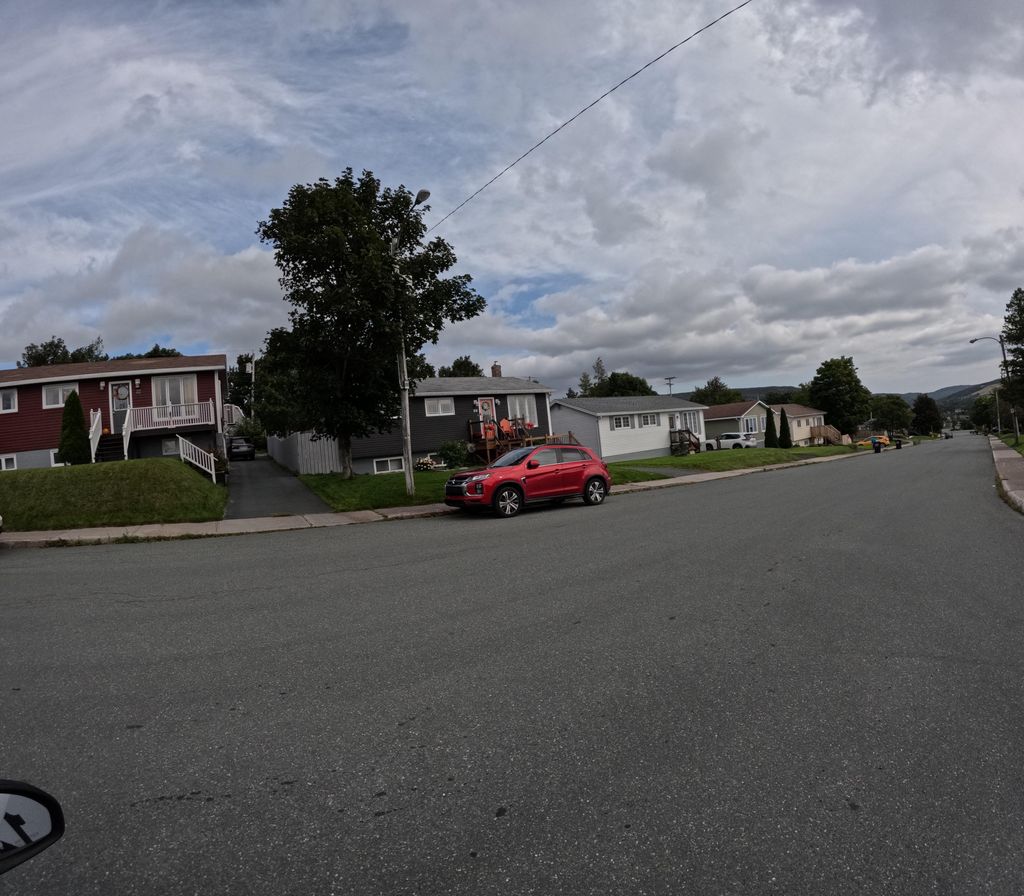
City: st_johns